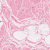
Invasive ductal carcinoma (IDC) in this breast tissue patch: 0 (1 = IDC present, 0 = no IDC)